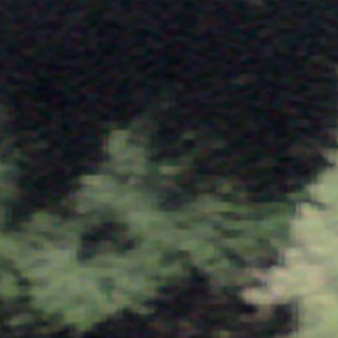
Label: other